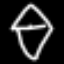
Label: diamond